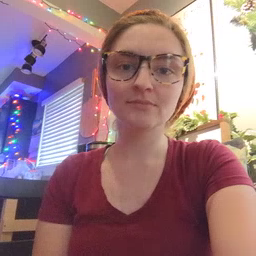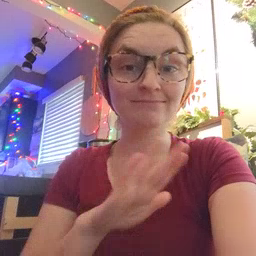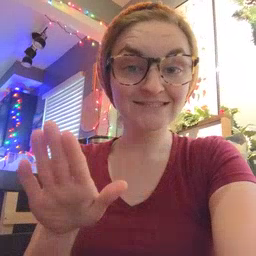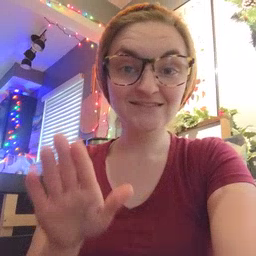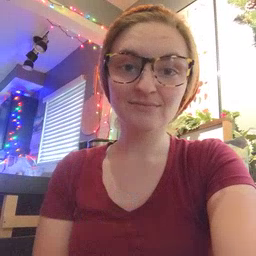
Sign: clean